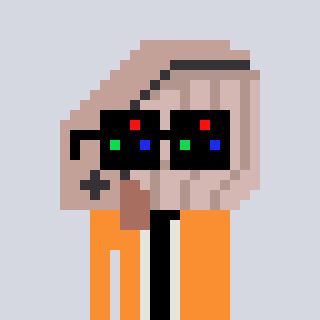
a pixel art character with square black sunglasses, a whale-shaped head and a orange-colored body on a cool background